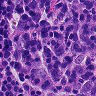
Metastatic tissue present: no